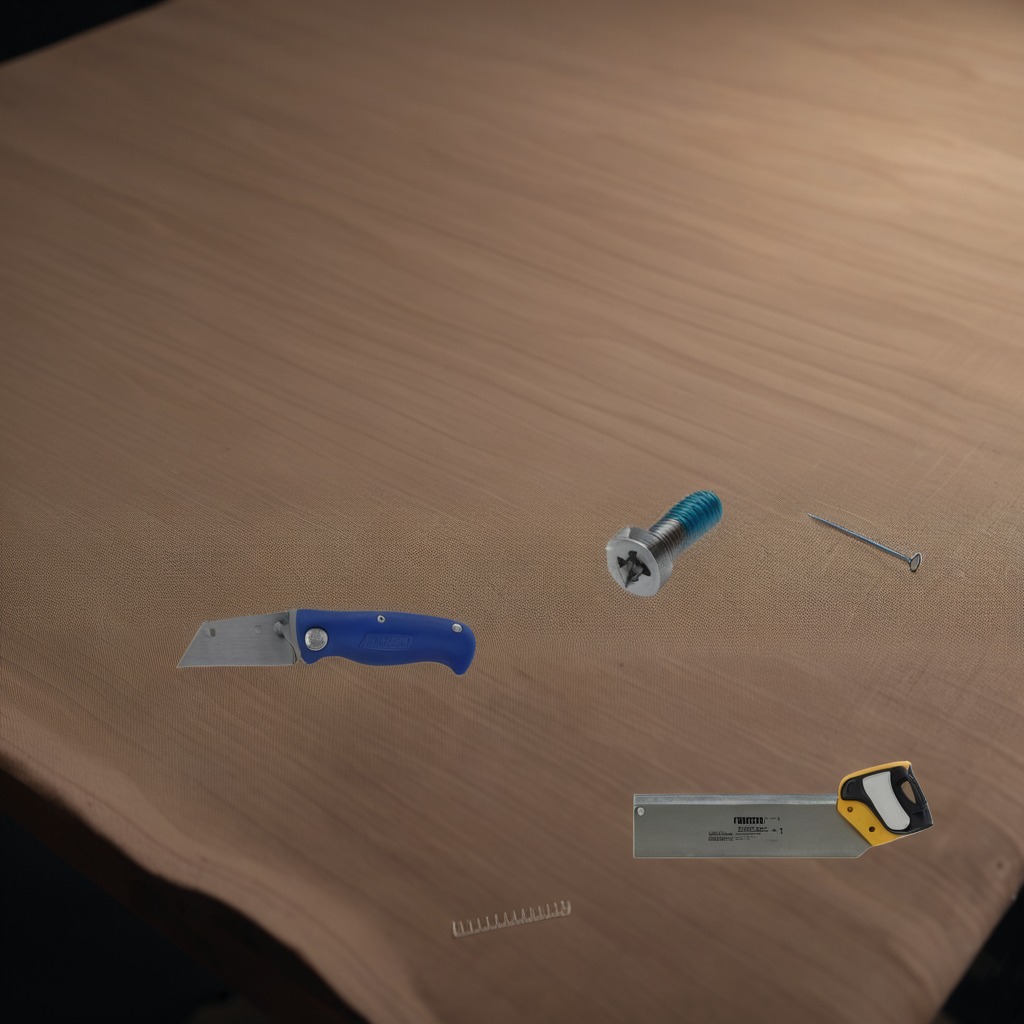
A utility knife, a metal machine screw, an iron nail, a coiled metal spring, and a handheld metal saw are lying on the wooden table.